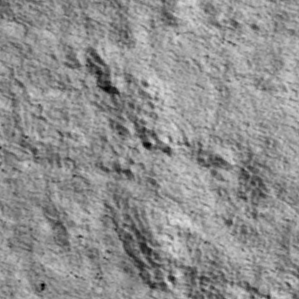
Label: non_frost